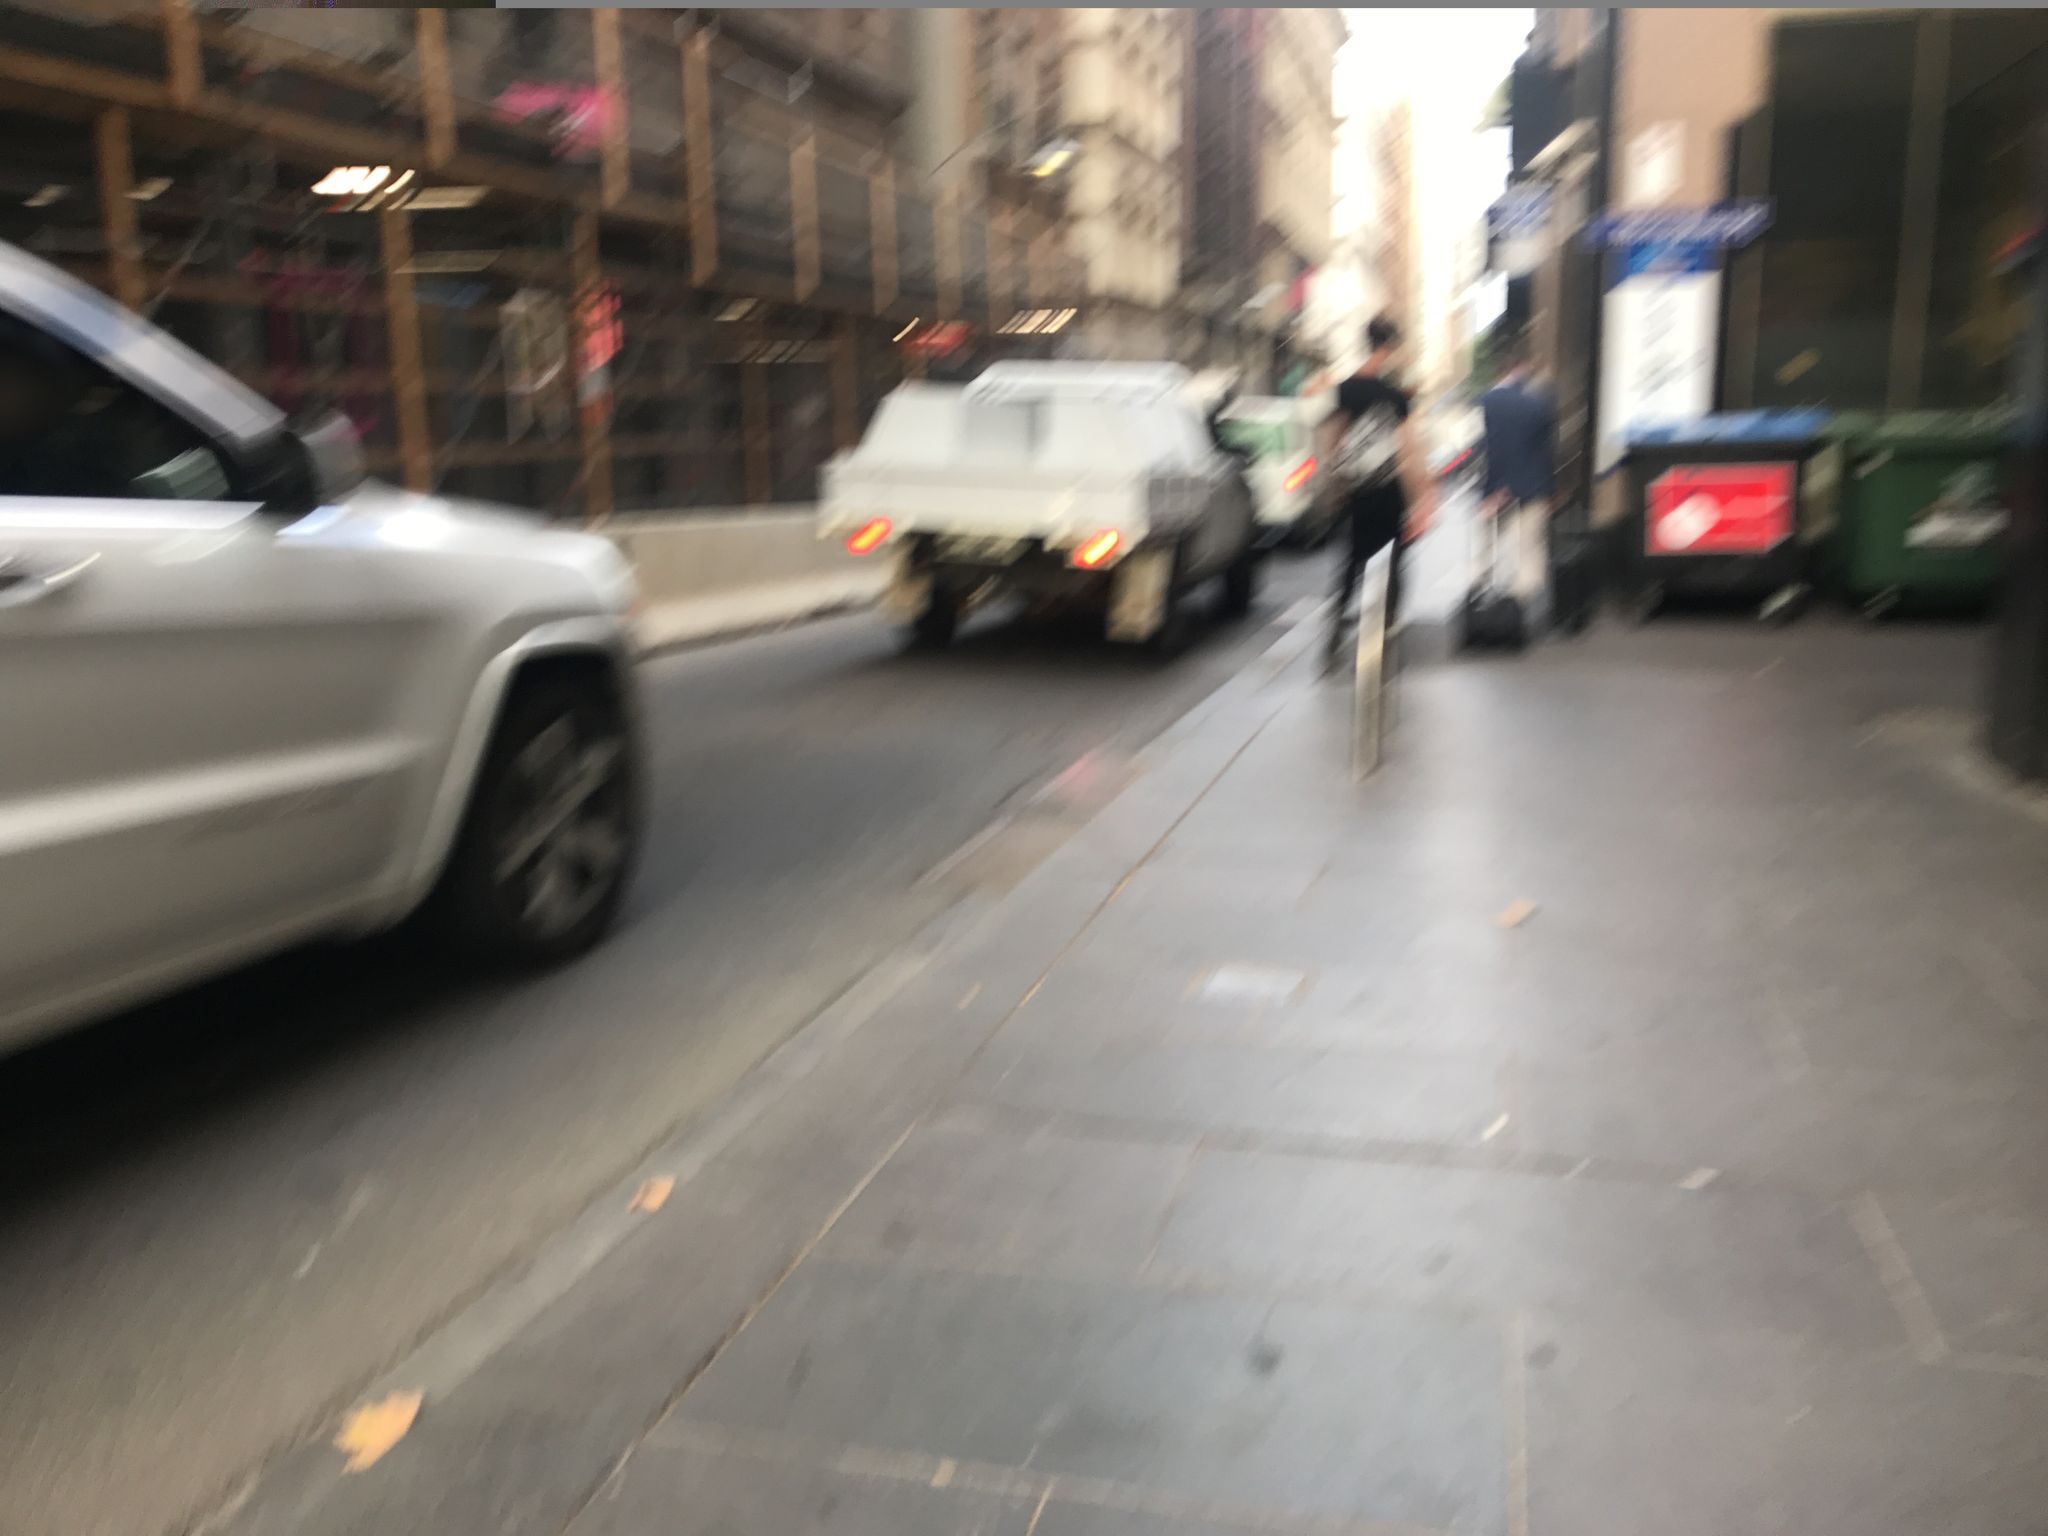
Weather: clear
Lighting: day
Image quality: slightly poor
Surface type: walking surface
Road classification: living_street
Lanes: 2
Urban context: urban centre
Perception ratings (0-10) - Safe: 2.19, Lively: 9.32, Beautiful: 8.08, Boring: 1.47, Depressing: 2.97, Wealthy: 5.67